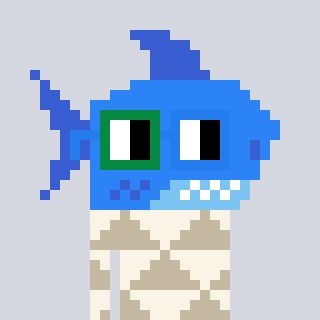
a pixel art character with square green and blue glasses, a shark-shaped head and a bege-colored body on a cool background